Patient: sex F, age 32
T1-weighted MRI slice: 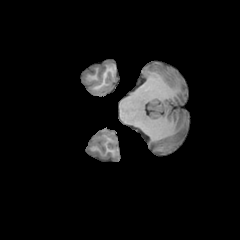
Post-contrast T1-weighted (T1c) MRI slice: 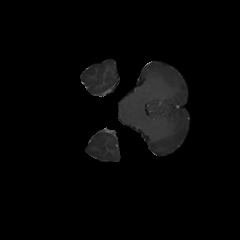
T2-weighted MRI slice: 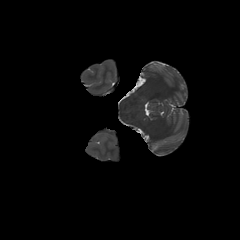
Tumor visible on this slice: no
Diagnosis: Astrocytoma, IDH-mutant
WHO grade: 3